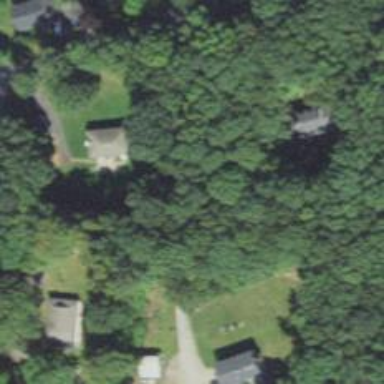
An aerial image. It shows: Residential driveway used as service road.